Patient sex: F
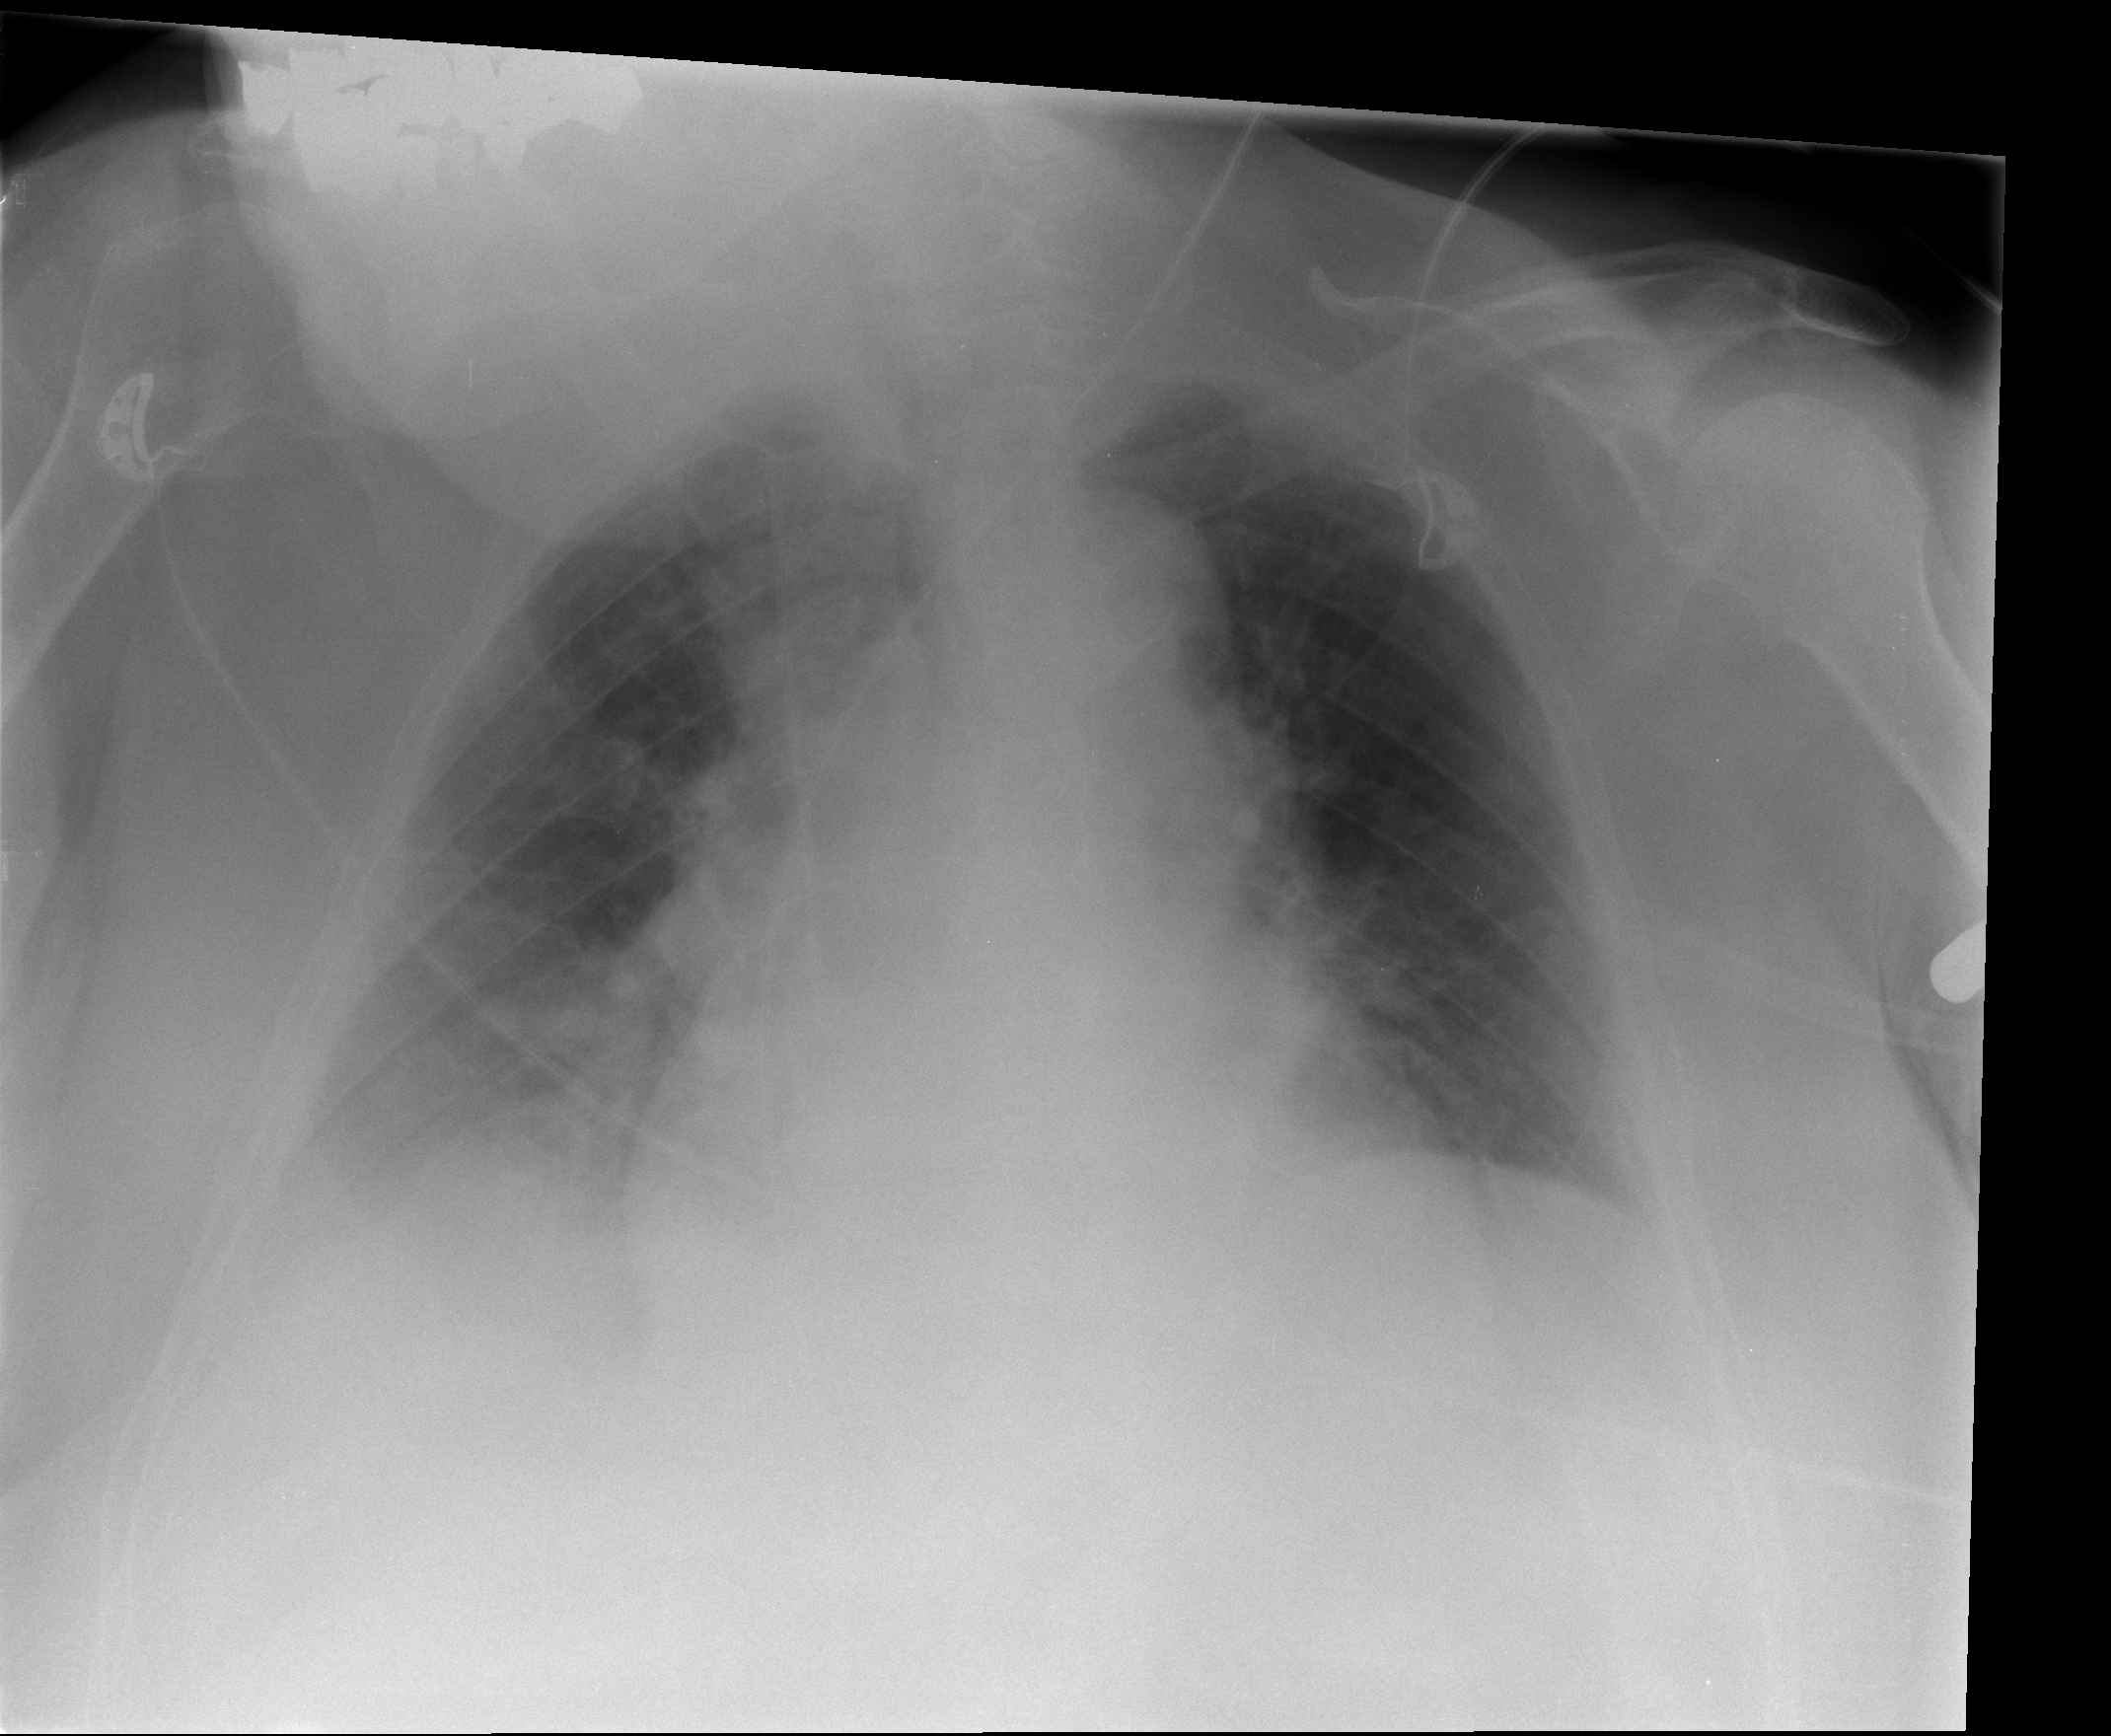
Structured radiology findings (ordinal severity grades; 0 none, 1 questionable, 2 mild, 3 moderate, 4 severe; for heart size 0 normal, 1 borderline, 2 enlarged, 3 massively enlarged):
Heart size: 2
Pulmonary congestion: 0
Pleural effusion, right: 2
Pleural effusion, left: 2
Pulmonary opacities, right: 3
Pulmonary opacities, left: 0
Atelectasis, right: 2
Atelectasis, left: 1